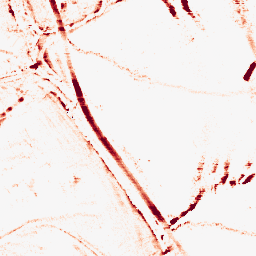
Category: morphological
Decomposition family: morphological_rect
Decomposition parameters: operation: opening
width: 10
height: 5
Upsampling method: regularized
Upsampling parameters: scale: 4
lambda_reg: 0.01
Upsampling scale: 4